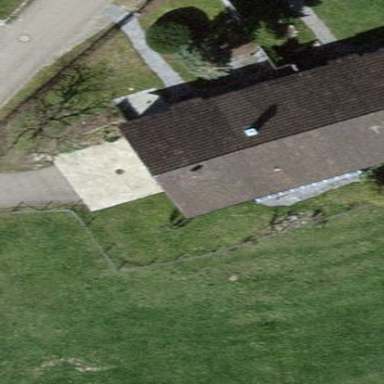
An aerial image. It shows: Simple house.